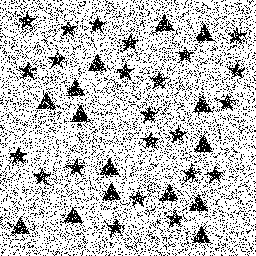
Squares: 0
Triangles: 15
Stars: 23
Total shapes: 38